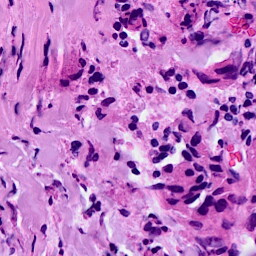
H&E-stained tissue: Breast